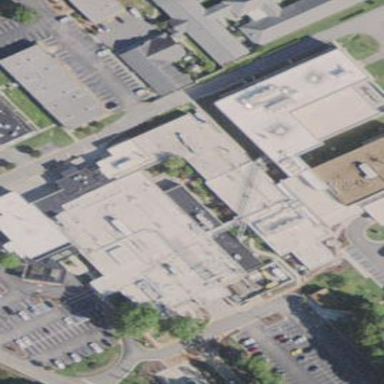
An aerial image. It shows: Hospital building.